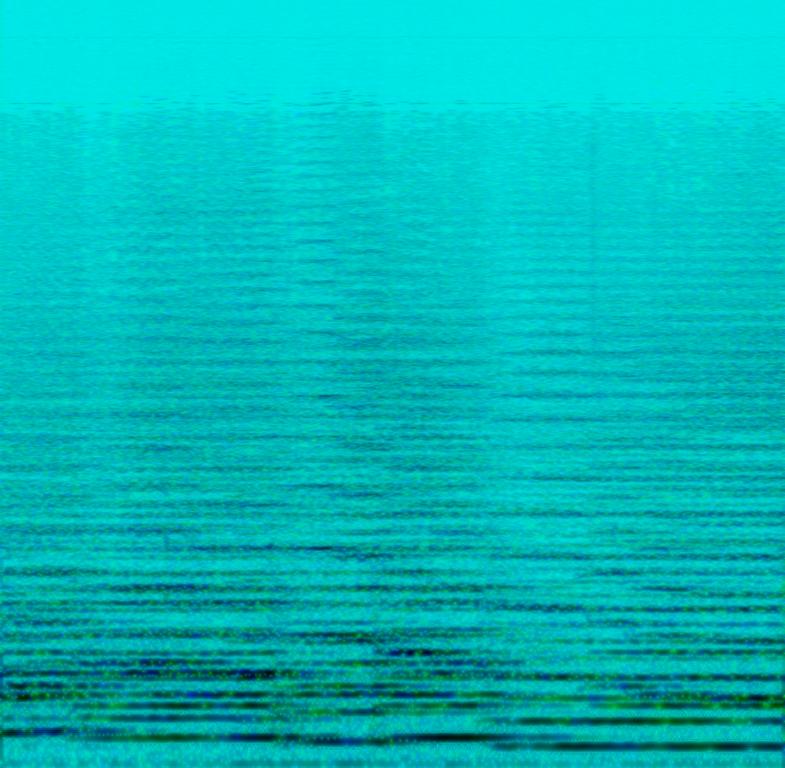
The song is an instrumental. The song is slow tempo with a philharmonic orchestra playing a string section harmony, lower register harmony Ina lilting manner. The song is emotional and heartfelt. The song is a movie soundtrack.